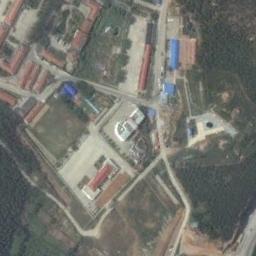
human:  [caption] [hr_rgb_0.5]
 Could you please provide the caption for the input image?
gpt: Neatly planned factories and roads in an industrial area with good greening .

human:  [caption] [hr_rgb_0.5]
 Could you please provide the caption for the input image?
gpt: Many houses of different shapes and sizes are in the industrial area .

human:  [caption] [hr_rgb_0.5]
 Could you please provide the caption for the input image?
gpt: The industrial area with some red workshops and blue workshops is surrounded by a forest .

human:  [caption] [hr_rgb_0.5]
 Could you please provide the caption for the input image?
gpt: Three buildings in the industrial area have blue roofs .

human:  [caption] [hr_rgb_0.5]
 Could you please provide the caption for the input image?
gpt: There are some red buildings on the industrial area with many green trees around .